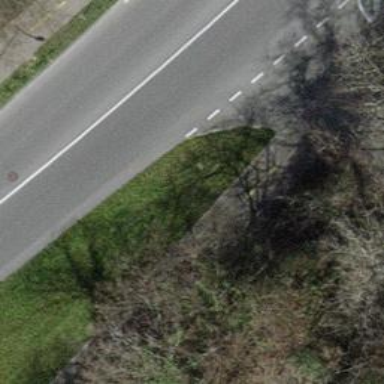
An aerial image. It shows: Cycleway.